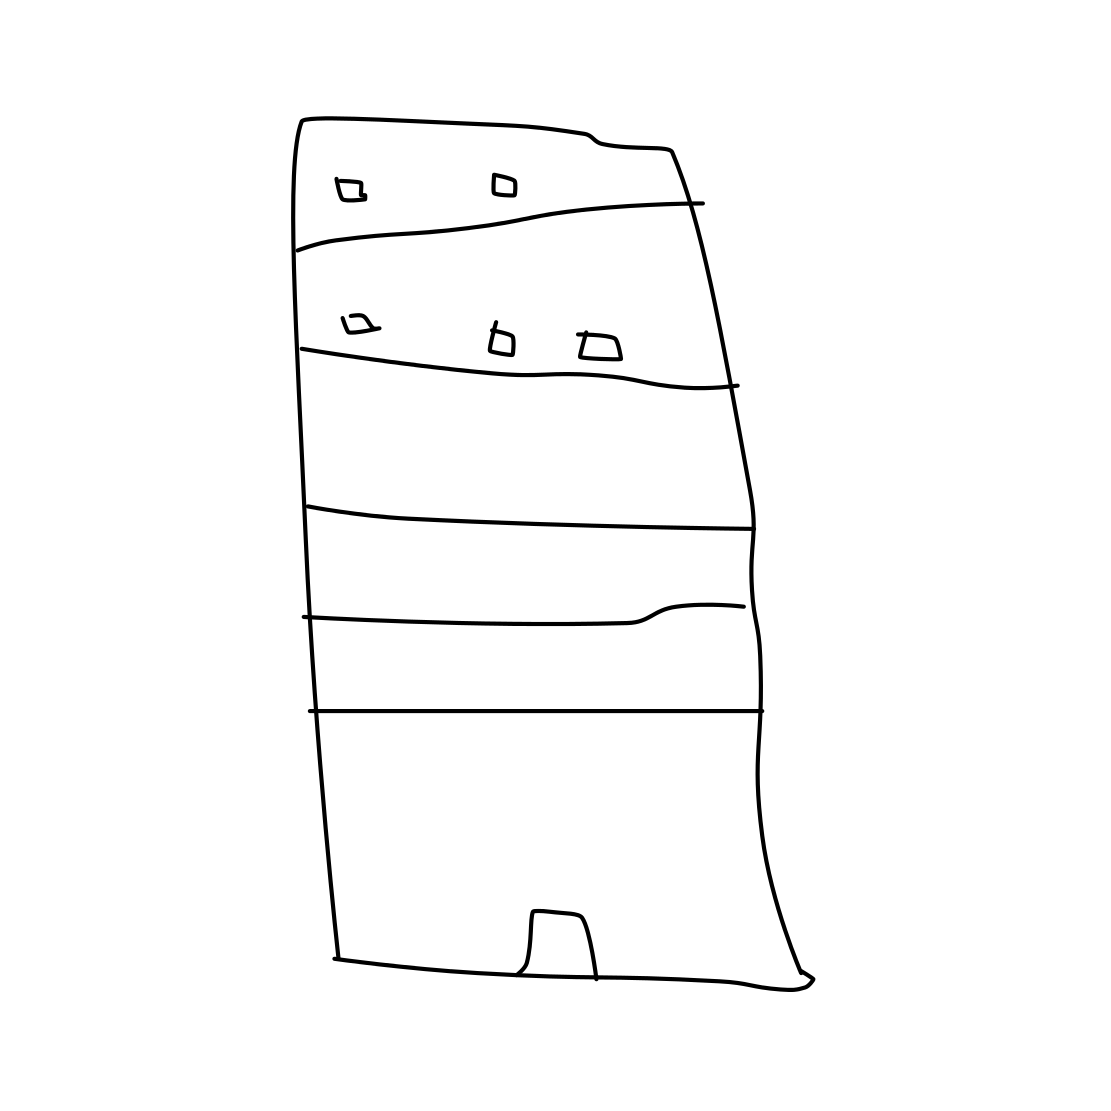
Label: skyscraper